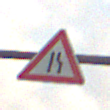
Verkehrszeichen: EinseitigVerengteFahrbahnRechts
Umgebung: Outdoor, Suburban
Tageszeit: MorningAfternoon
Wetter: Overcast
Licht: Natural
Jahreszeit: NotSpecified
Kontrast: LowContrast